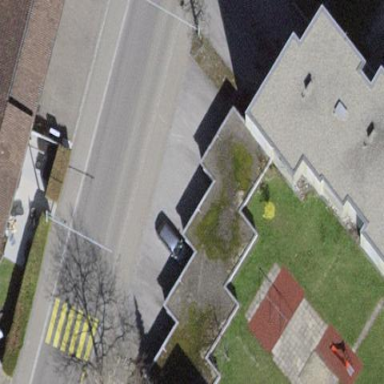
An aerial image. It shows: Garage.